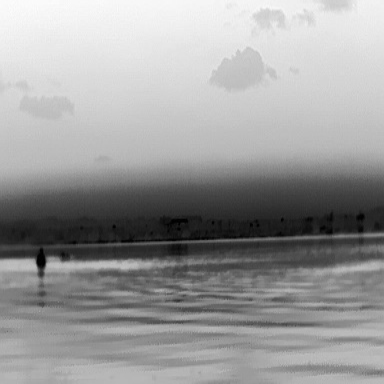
There is a warship in the infrared image.